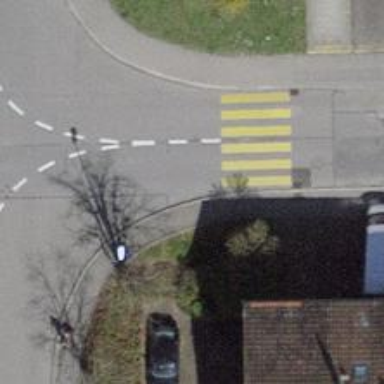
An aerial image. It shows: Uncontrolled zebra crossing on the road.